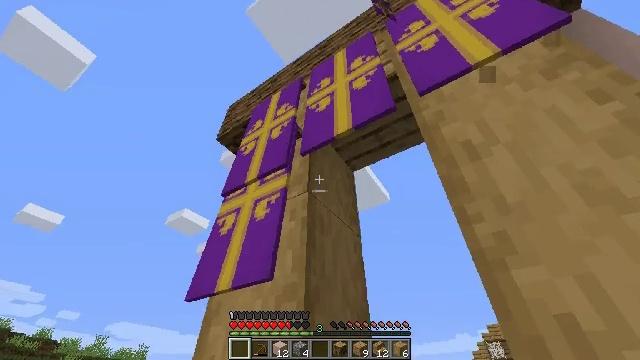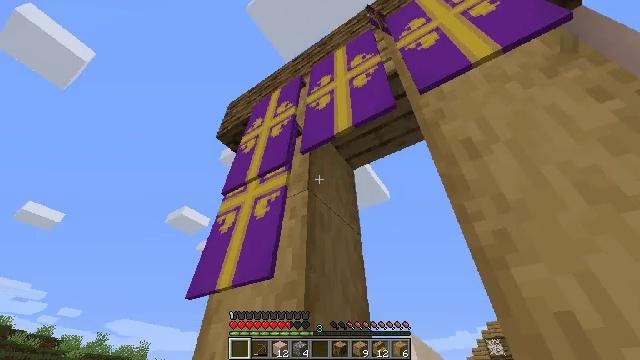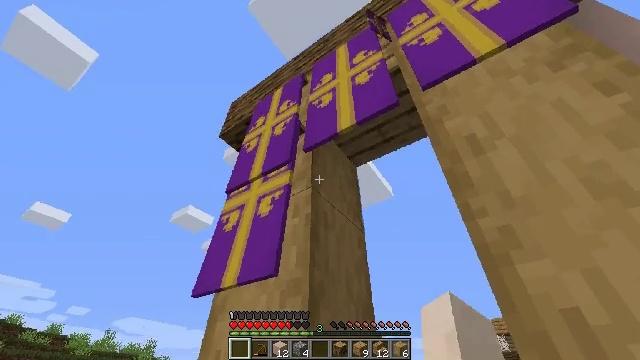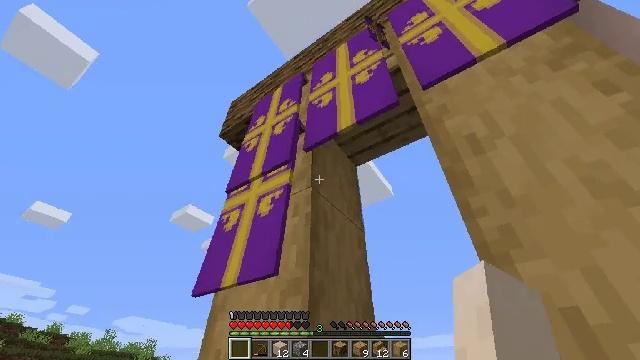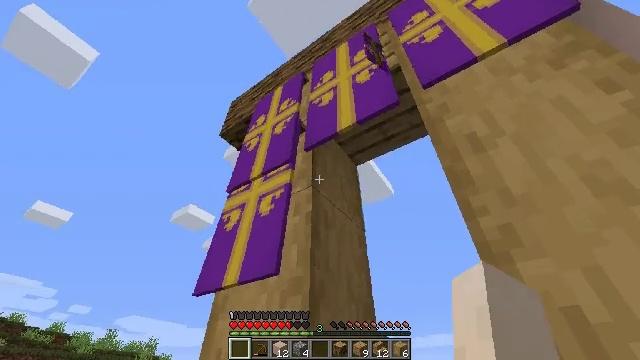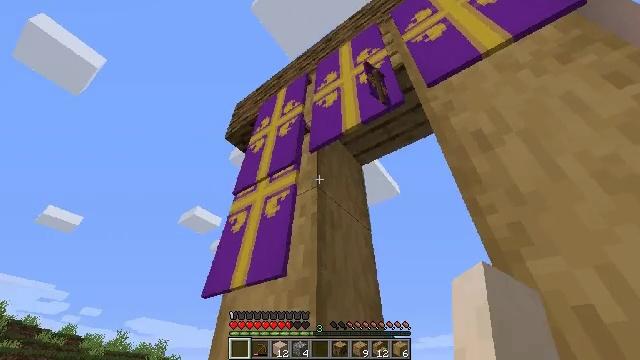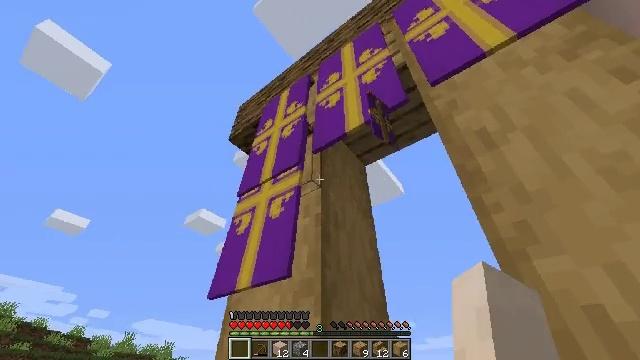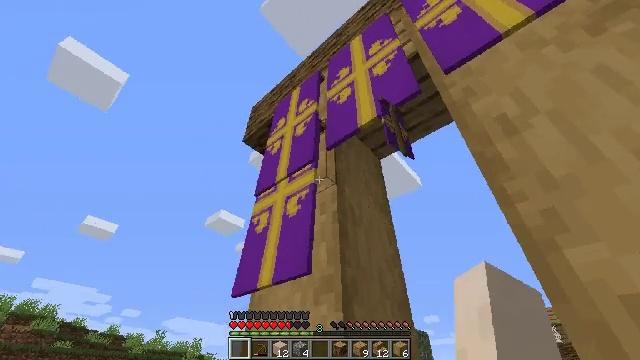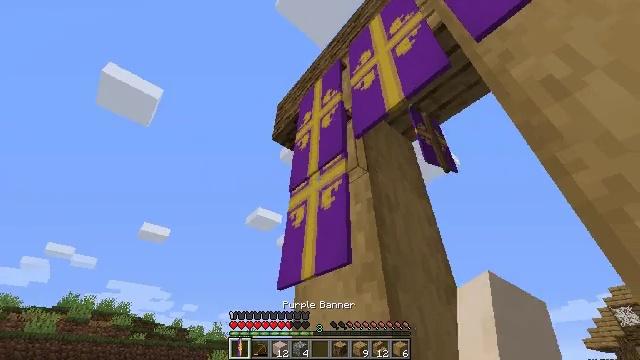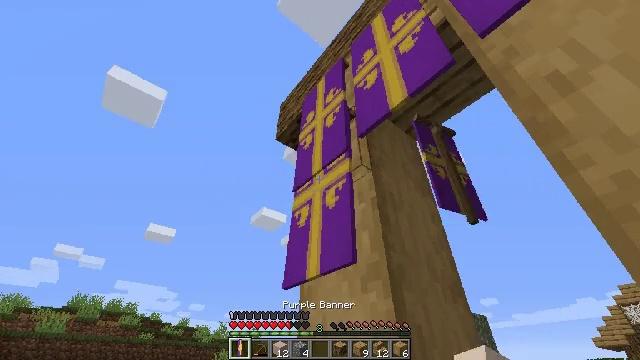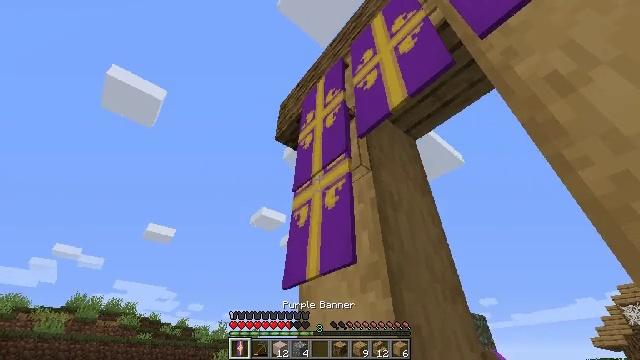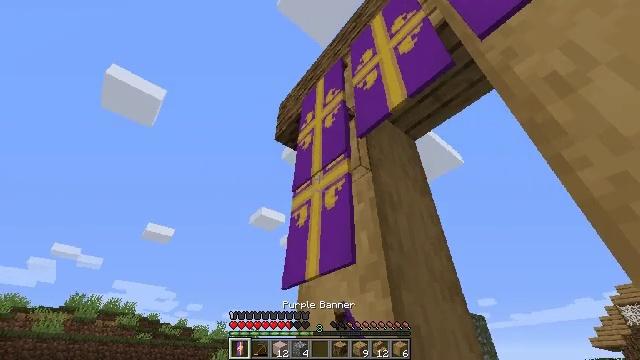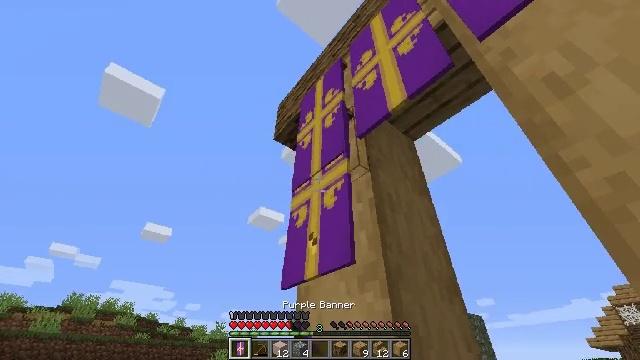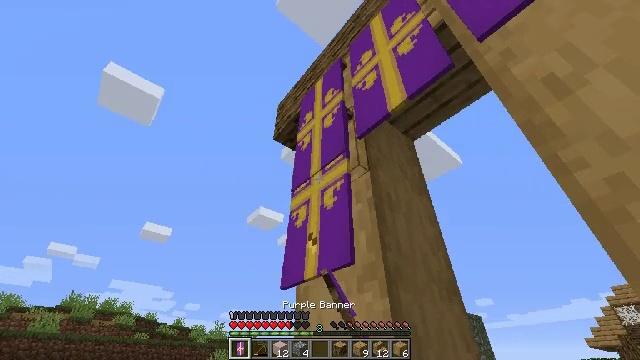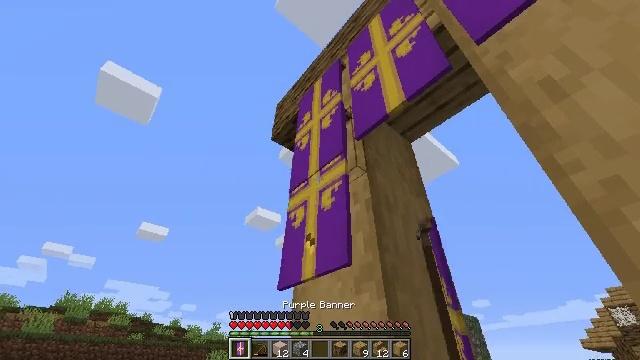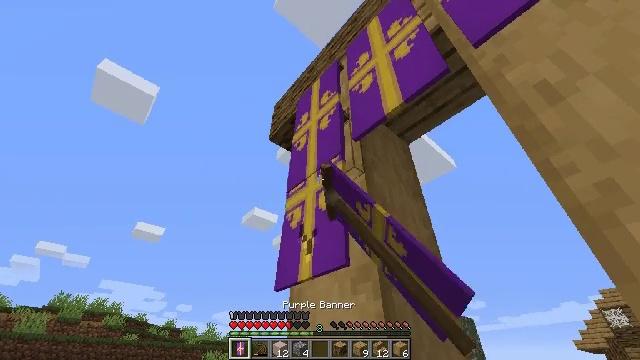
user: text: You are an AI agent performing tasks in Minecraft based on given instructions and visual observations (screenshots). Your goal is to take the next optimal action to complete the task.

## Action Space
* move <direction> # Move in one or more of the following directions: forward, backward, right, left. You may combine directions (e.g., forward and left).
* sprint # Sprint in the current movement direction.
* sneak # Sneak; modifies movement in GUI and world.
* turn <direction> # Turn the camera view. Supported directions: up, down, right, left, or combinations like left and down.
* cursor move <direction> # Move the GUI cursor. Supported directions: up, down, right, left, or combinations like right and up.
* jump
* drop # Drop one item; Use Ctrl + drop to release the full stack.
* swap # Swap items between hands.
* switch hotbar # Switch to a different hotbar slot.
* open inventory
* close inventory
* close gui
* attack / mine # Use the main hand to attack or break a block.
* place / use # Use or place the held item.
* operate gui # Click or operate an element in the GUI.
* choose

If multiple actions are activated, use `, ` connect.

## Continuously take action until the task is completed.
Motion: motion action
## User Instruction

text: Collect the purple wall banner by breaking it.
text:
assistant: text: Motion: no_op
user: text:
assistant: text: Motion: no_op
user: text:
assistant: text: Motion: no_op
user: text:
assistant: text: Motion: no_op
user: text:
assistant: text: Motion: turn left
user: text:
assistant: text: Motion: turn left
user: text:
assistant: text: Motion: turn left
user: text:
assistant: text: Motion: turn left and down
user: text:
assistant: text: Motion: turn left
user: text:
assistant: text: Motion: attack / mine
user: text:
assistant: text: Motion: attack / mine
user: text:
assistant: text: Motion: attack / mine
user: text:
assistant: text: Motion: attack / mine
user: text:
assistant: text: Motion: attack / mine
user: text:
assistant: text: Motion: attack / mine
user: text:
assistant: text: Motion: attack / mine
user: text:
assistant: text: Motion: attack / mine
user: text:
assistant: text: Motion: attack / mine
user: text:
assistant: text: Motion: attack / mine
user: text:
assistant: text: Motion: attack / mine
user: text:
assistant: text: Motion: attack / mine
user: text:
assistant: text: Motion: attack / mine
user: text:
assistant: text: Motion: attack / mine
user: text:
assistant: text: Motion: attack / mine
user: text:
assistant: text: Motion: attack / mine
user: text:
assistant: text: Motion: attack / mine
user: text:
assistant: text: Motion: attack / mine
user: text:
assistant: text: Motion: turn left, attack / mine
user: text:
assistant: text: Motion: turn left and down, attack / mine
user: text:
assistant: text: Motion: attack / mine